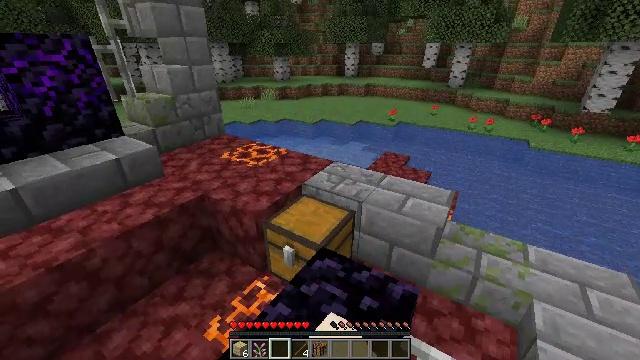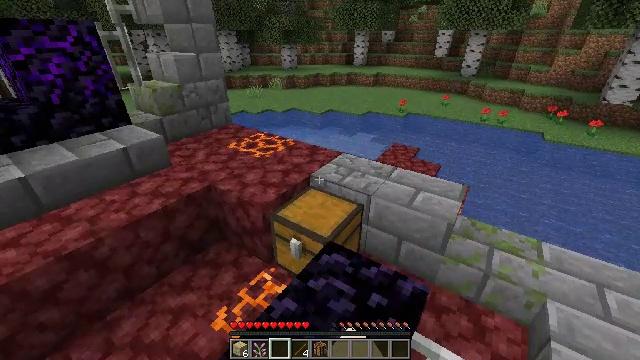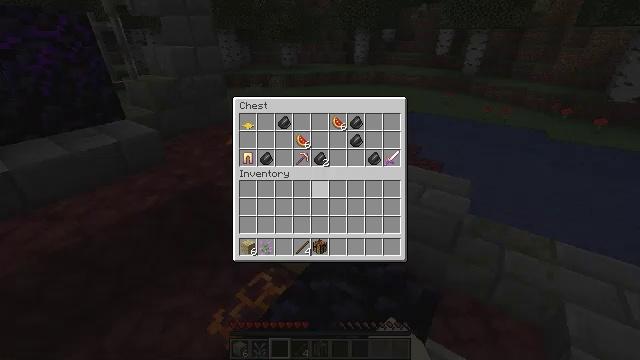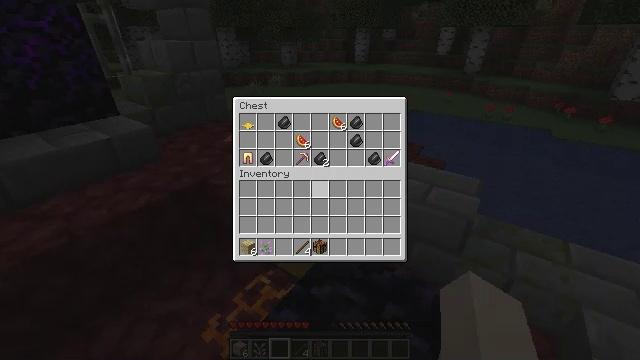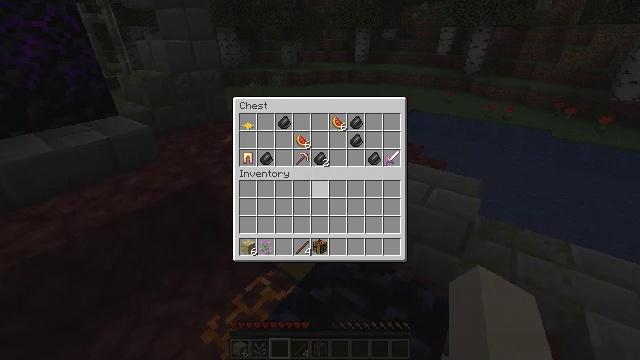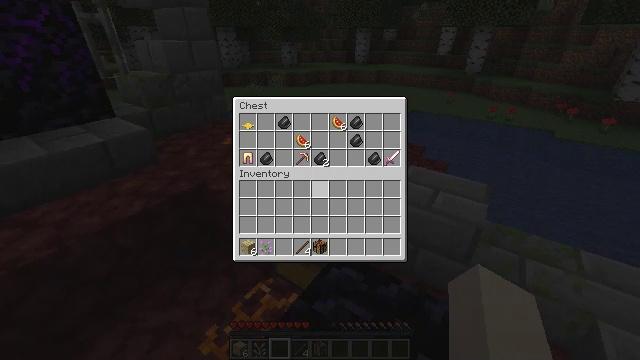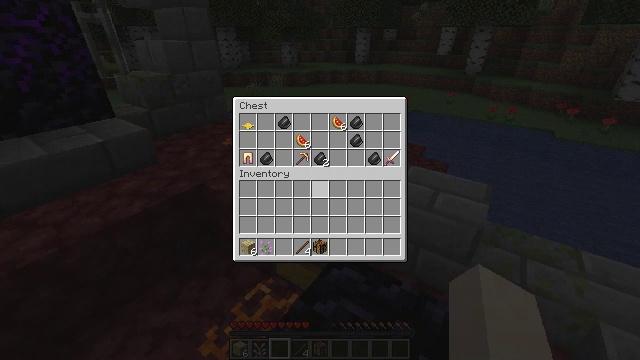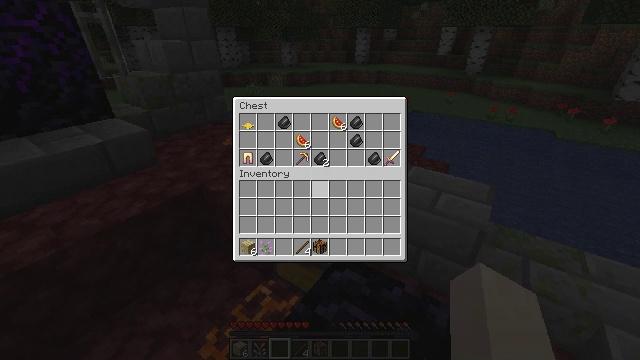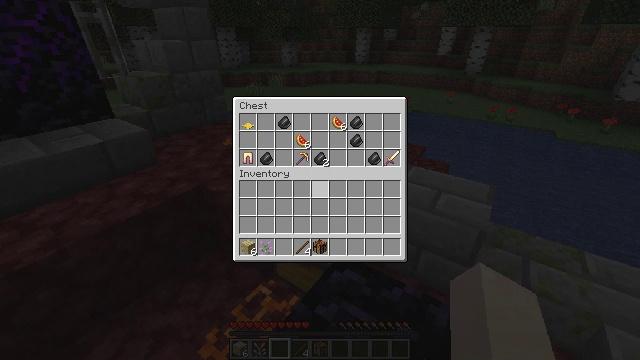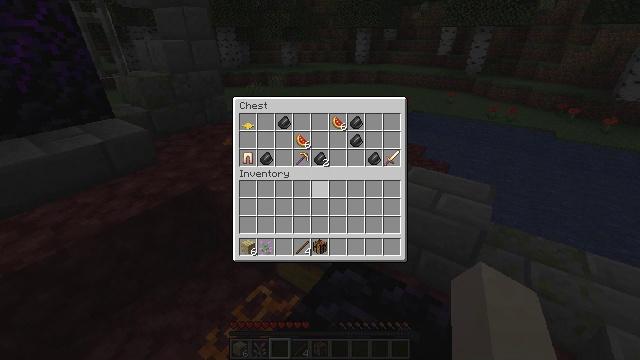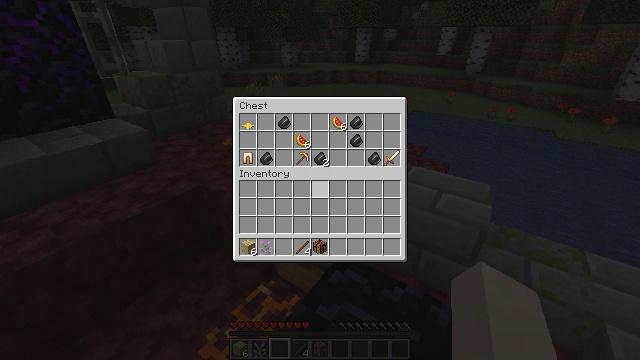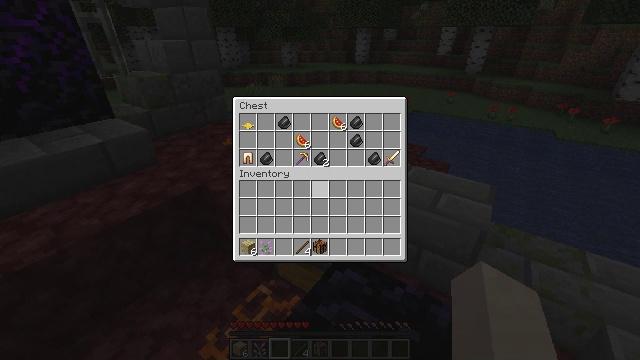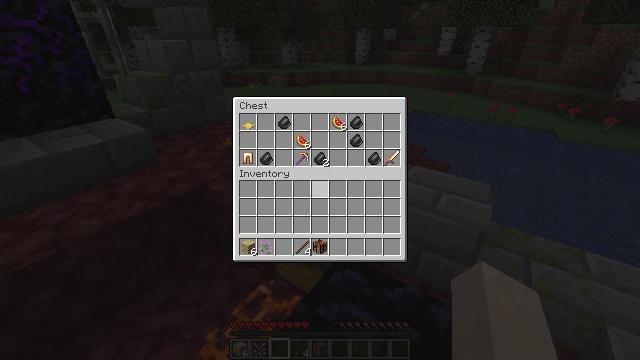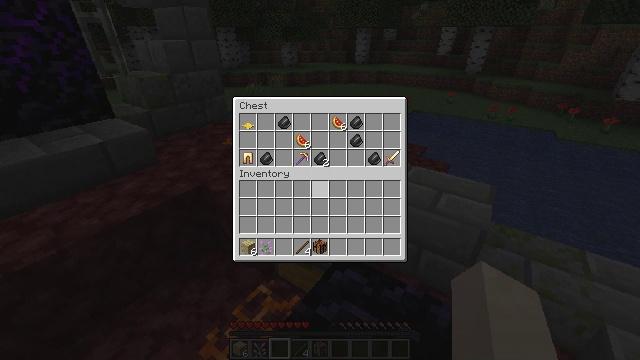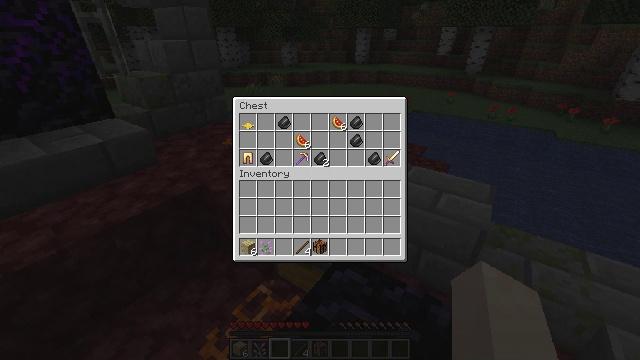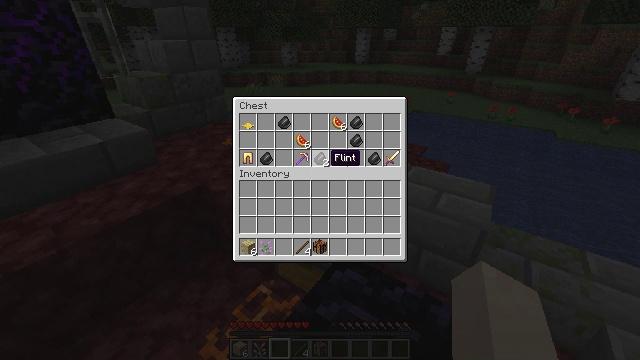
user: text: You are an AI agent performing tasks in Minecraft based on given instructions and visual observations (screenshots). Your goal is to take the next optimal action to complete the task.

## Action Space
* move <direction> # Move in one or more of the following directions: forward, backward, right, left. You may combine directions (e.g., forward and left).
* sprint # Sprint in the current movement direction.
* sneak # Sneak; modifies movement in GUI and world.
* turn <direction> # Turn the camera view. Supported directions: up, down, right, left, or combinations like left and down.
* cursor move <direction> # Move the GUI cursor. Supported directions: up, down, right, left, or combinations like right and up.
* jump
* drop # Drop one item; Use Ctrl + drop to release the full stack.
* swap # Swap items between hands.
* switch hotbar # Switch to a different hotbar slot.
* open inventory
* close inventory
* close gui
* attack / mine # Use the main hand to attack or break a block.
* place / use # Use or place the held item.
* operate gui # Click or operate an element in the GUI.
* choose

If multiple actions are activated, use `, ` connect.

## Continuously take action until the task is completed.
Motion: motion action
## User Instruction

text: Hunt animals.
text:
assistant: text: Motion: move forward, turn left and down, jump
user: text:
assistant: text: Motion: move forward, jump
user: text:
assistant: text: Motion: jump
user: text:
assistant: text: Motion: no_op
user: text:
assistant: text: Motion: no_op
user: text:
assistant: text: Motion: no_op
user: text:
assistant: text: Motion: no_op
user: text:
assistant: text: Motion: no_op
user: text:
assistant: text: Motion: no_op
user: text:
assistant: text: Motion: no_op
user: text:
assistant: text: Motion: no_op
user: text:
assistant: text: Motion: no_op
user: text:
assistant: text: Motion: turn up
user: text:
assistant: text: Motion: turn up
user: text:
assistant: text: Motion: no_op
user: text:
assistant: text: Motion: no_op
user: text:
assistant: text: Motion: no_op
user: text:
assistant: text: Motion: no_op
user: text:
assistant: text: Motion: no_op
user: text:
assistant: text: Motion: no_op
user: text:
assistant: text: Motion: no_op
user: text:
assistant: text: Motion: no_op
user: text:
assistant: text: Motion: no_op
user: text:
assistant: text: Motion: no_op
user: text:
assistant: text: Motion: no_op
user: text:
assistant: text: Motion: no_op
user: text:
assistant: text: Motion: no_op
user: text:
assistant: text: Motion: no_op
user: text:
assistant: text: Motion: attack / mine
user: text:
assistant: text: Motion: attack / mine